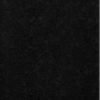
Label: dusty